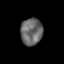
Tissue: prostate
Cell type: T cells
Senescence score: 0.3286
Nuclear area (px): 575
Mean DAPI intensity: 104.812